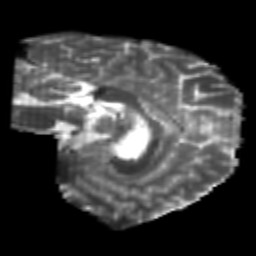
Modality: T2w
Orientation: sagittal
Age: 22
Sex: male
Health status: healthy
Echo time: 0.074 s